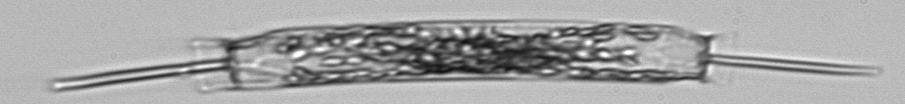
Label: Ditylum_brightwellii